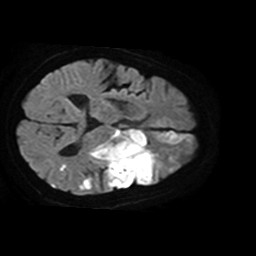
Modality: TRACE
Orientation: axial
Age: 54
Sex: female
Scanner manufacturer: philips
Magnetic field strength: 1.5 T
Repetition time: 3.686 s
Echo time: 0.09411 s